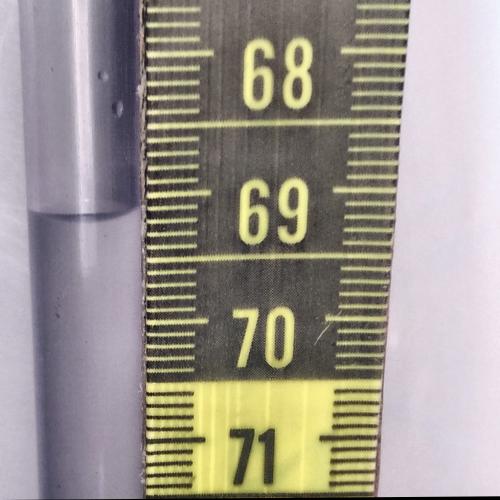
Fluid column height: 69.1 cm